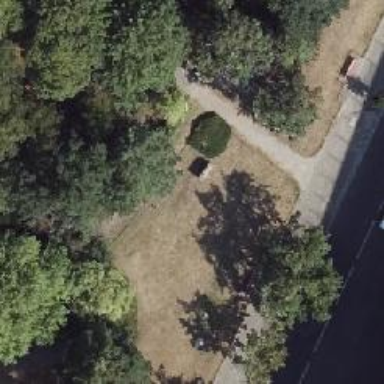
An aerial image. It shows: Historical memorial featuring statue.